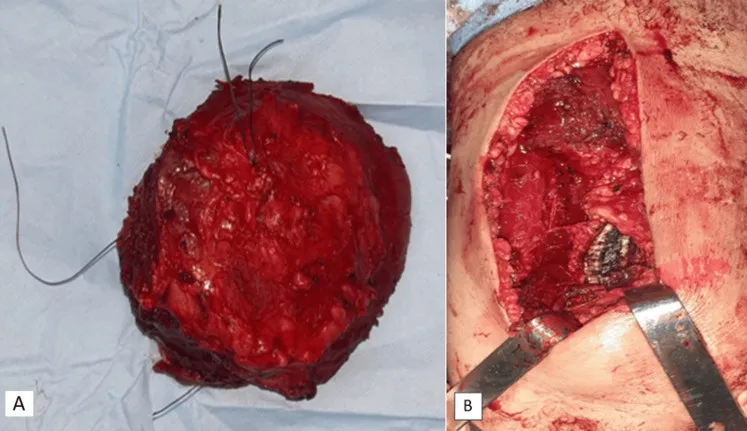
Total excision of osteochondroma.
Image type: medical_photograph (other_medical_photograph)